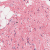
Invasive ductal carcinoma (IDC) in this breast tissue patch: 0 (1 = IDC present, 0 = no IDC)